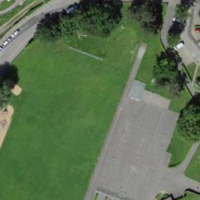
EUNIS habitat code: 53
Species observed at this site:
Lonicera acuminata
Aesculus hippocastanum